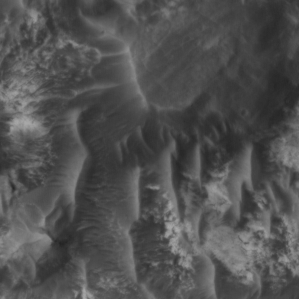
Label: non_frost